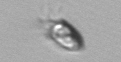
Label: Balanion